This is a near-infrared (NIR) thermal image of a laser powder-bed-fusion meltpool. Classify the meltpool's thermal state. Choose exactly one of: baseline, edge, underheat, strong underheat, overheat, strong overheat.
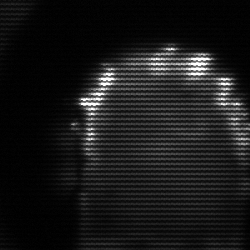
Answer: baseline